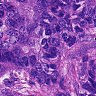
Metastatic tissue present: yes